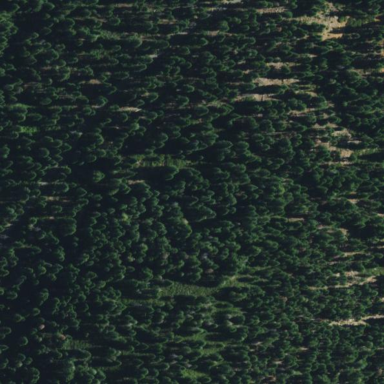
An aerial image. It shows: Greenfield woodland with needle-leaved evergreen trees.